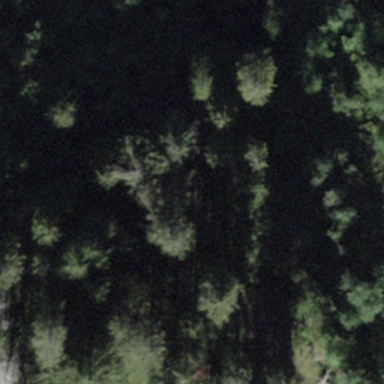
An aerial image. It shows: Forest area.